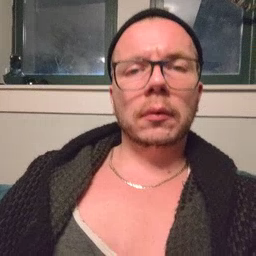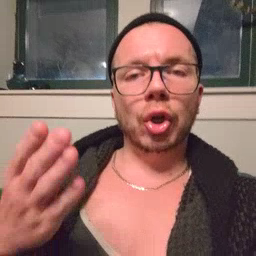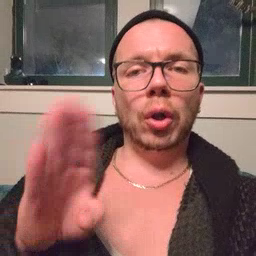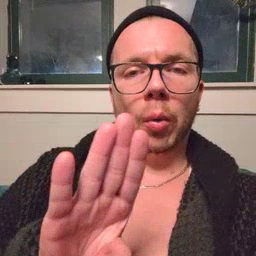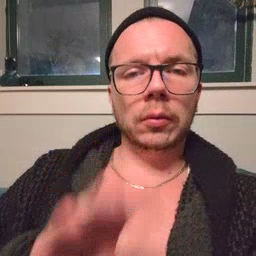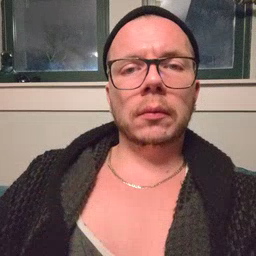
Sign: close